Question: I've got this code that plays sound, and it works in different scenes, but when I use it here, as a function, when Enemy collides
'''
func enemy1sound() {
var enemy1sound = NSURL(fileURLWithPath: NSBundle.mainBundle().pathForResource("enemy1sound", ofType: "m4a")!)
println(enemy1sound)
var error:NSError?
audioPlayer = AVAudioPlayer(contentsOfURL: enemy1sound, error: &error)
audioPlayer.prepareToPlay()
audioPlayer.play()
}
'''
It throws me this error:
'''
fatal error: unexpectedly found nil while unwrapping an Optional value
(lldb)
'''
Print Screen:

The function is being called from:
'''
var randomEnemySound = Int(arc4random_uniform(4))
if randomEnemySound == 0 {
enemy1sound()
}
else if randomEnemySound == 1 {
enemy2sound()
}
else if randomEnemySound == 2 {
enemy3sound()
}
else if randomEnemySound == 3 {
enemy4sound()
}
'''
but I don't think that this is the problem.
And here's my question:
What am I doing wrong? Where's that nil?
How can I fix it?
Thanks for all help.
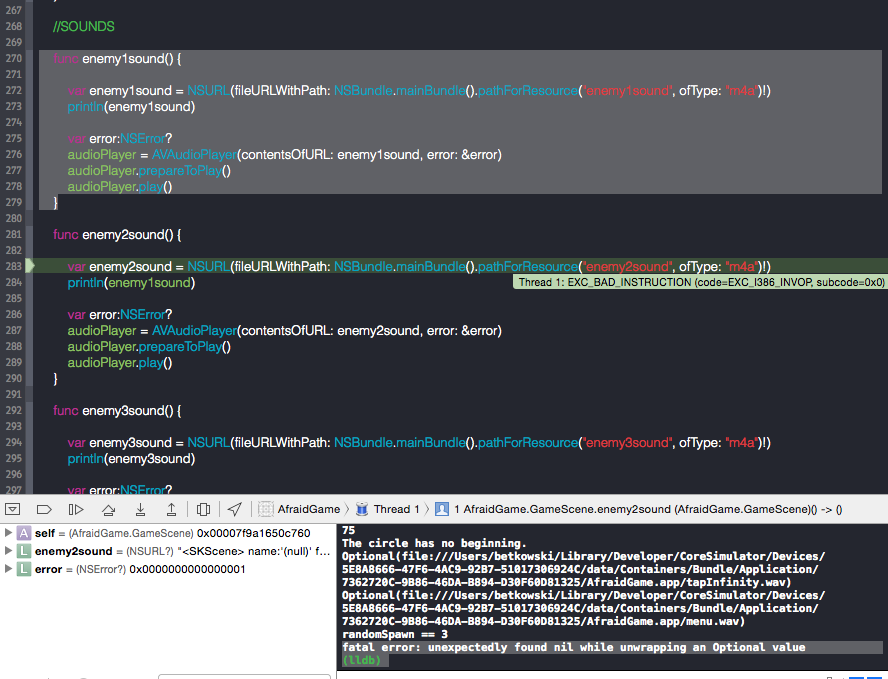
Answer: I think the error is about using a forced unwrapping operator:
'''
var enemy1sound = NSURL(fileURLWithPath:
NSBundle.mainBundle().pathForResource("enemy1sound", ofType: "m4a")!)
^
'''
If in your app logic it's possible and legit for the file to not exist, then I would protect that line of code with an optional binding:
'''
if let path = NSBundle.mainBundle().pathForResource("enemy1sound", ofType: "m4a") {
let enemy1sound = NSURL(fileURLWithPath:path)
println(enemy1sound)
var error:NSError?
audioPlayer = AVAudioPlayer(contentsOfURL: enemy1sound, error: &error)
audioPlayer.prepareToPlay()
audioPlayer.play()
}
'''
If however that sound file is supposed to exist, and its absence is an exceptional case, it's ok to leave the forced unwrapping because that makes the error bubble up, although causing a crash. In such case I would look into why it's not found - such as, the file actually doesn't exist, etc.